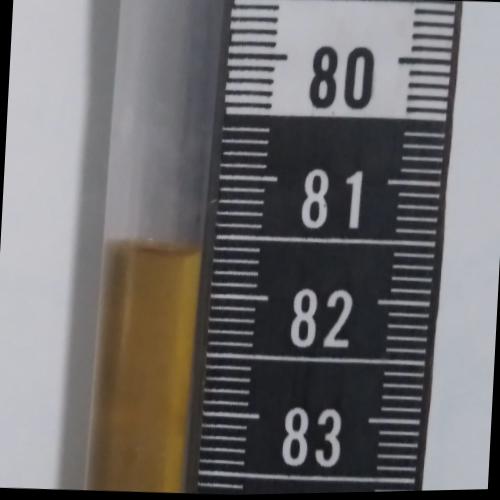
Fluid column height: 81.7 cm